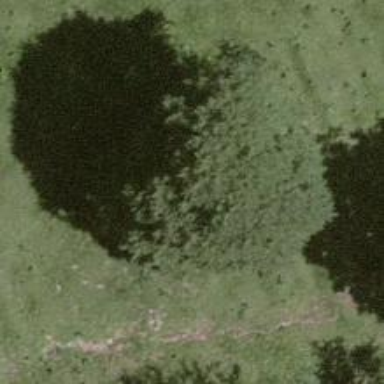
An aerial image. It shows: Beautiful tree in nature.